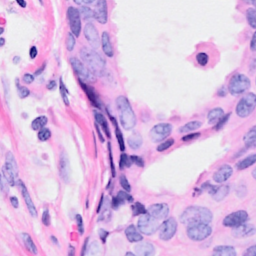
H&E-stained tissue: Breast